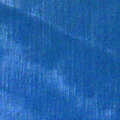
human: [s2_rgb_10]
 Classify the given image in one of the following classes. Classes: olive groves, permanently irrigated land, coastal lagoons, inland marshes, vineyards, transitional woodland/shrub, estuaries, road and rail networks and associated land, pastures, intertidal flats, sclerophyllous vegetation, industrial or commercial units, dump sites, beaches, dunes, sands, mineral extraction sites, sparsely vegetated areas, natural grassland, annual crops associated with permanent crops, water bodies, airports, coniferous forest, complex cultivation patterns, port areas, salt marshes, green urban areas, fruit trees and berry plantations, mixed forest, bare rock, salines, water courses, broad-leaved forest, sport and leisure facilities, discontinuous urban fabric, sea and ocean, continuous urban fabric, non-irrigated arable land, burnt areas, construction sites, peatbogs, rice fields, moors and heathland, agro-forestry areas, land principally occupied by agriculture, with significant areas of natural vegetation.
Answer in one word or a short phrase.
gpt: continuous urban fabric